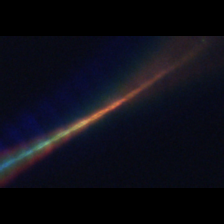
Taxon: Psuedo-nitzschia
Group: Diatoms